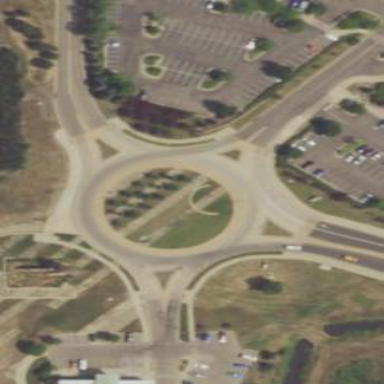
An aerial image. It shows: Residential road that intersects with roundabout.